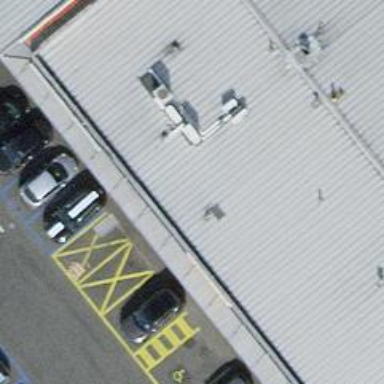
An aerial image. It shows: Convenience shop.